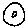
Label: moon